Question: I'm running a site using social plugins, so I created a facebook app
then I want to use facebook insight to connect my website and app
(ps. I also add app_id or meta in header)
but I can't find the app I create in the connect list

does anyone has a clue what's going on??
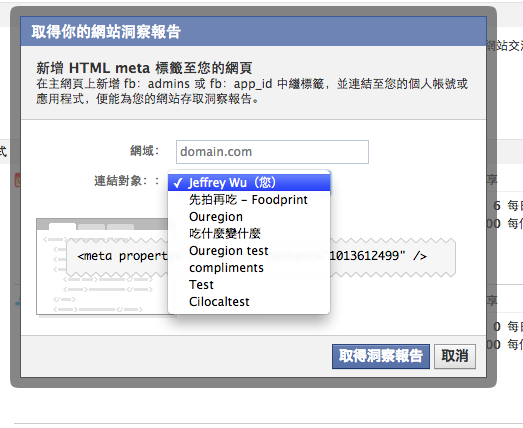
Answer: It appears to be a Facebook caching issue - the UI is simply not refreshing and providing the new app options. However you can still submit the request with the required app id manually. I used firebug to inject my new app id and name into the '<select>' element, and then submit the form as normal.
e.g:
1) Find the relevant input '<select>' element:

2) Run this code in the Firebug (or equivalent) console, with the relevant [PLACEHOLDERS] replaced with your app id:
'''
var fbidOptions = $$('select[name="fbid"]')[0];
var newOption = document.createElement('option');
newOption.setAttribute('value','fb:app_id,[PUT APP ID HERE]');
newOption.innerHTML = '[IT DOESNT REALLY MATTER, BUT PUT APP NAME HERE]';
fbidOptions.appendChild(newOption);
'''
3) Select the newly injected option, and submit. The facebook servers will accept the app id as valid, leading me to believe its purely a UI caching issue.